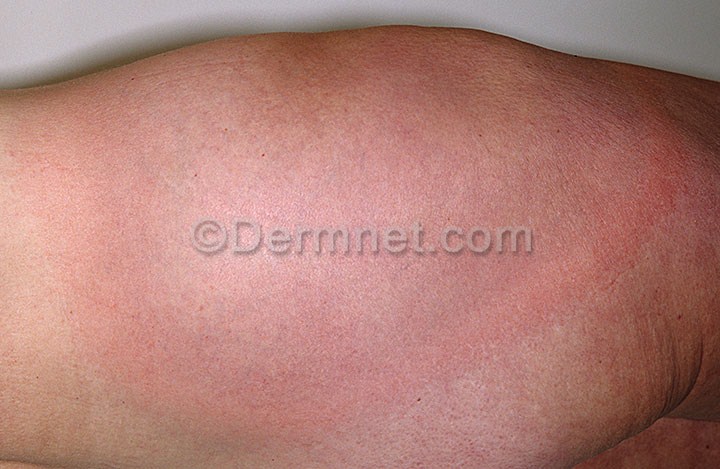
Disease: Scabies Lyme Disease and other Infestations and Bites